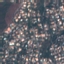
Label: Residential